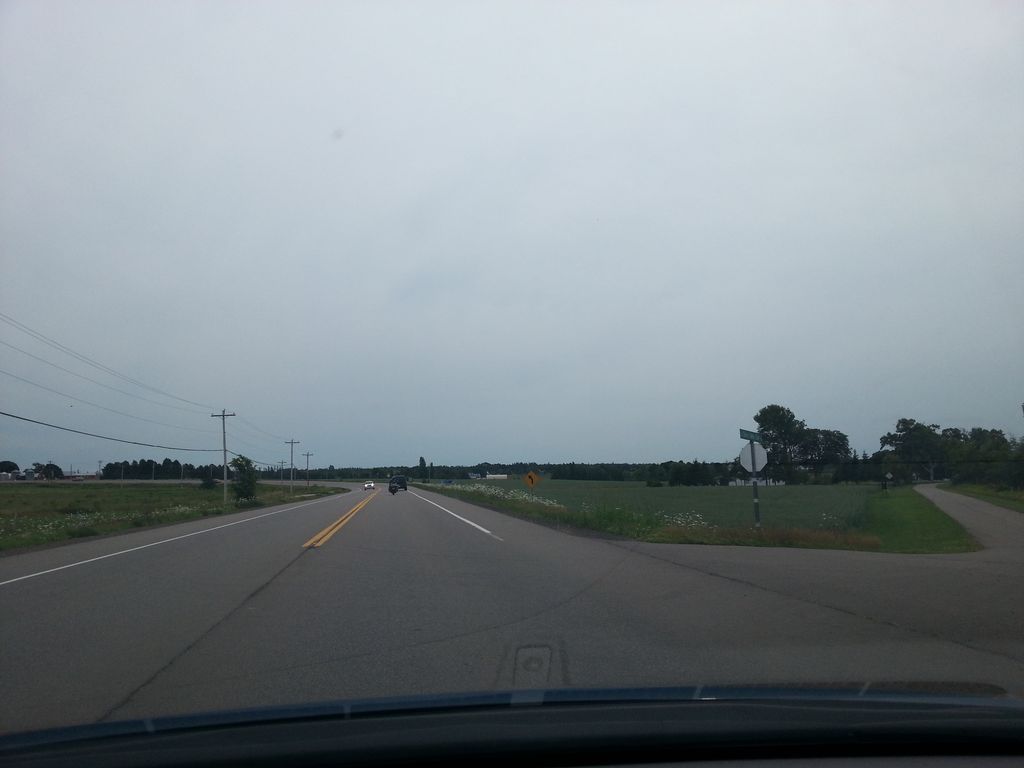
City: charlottetown